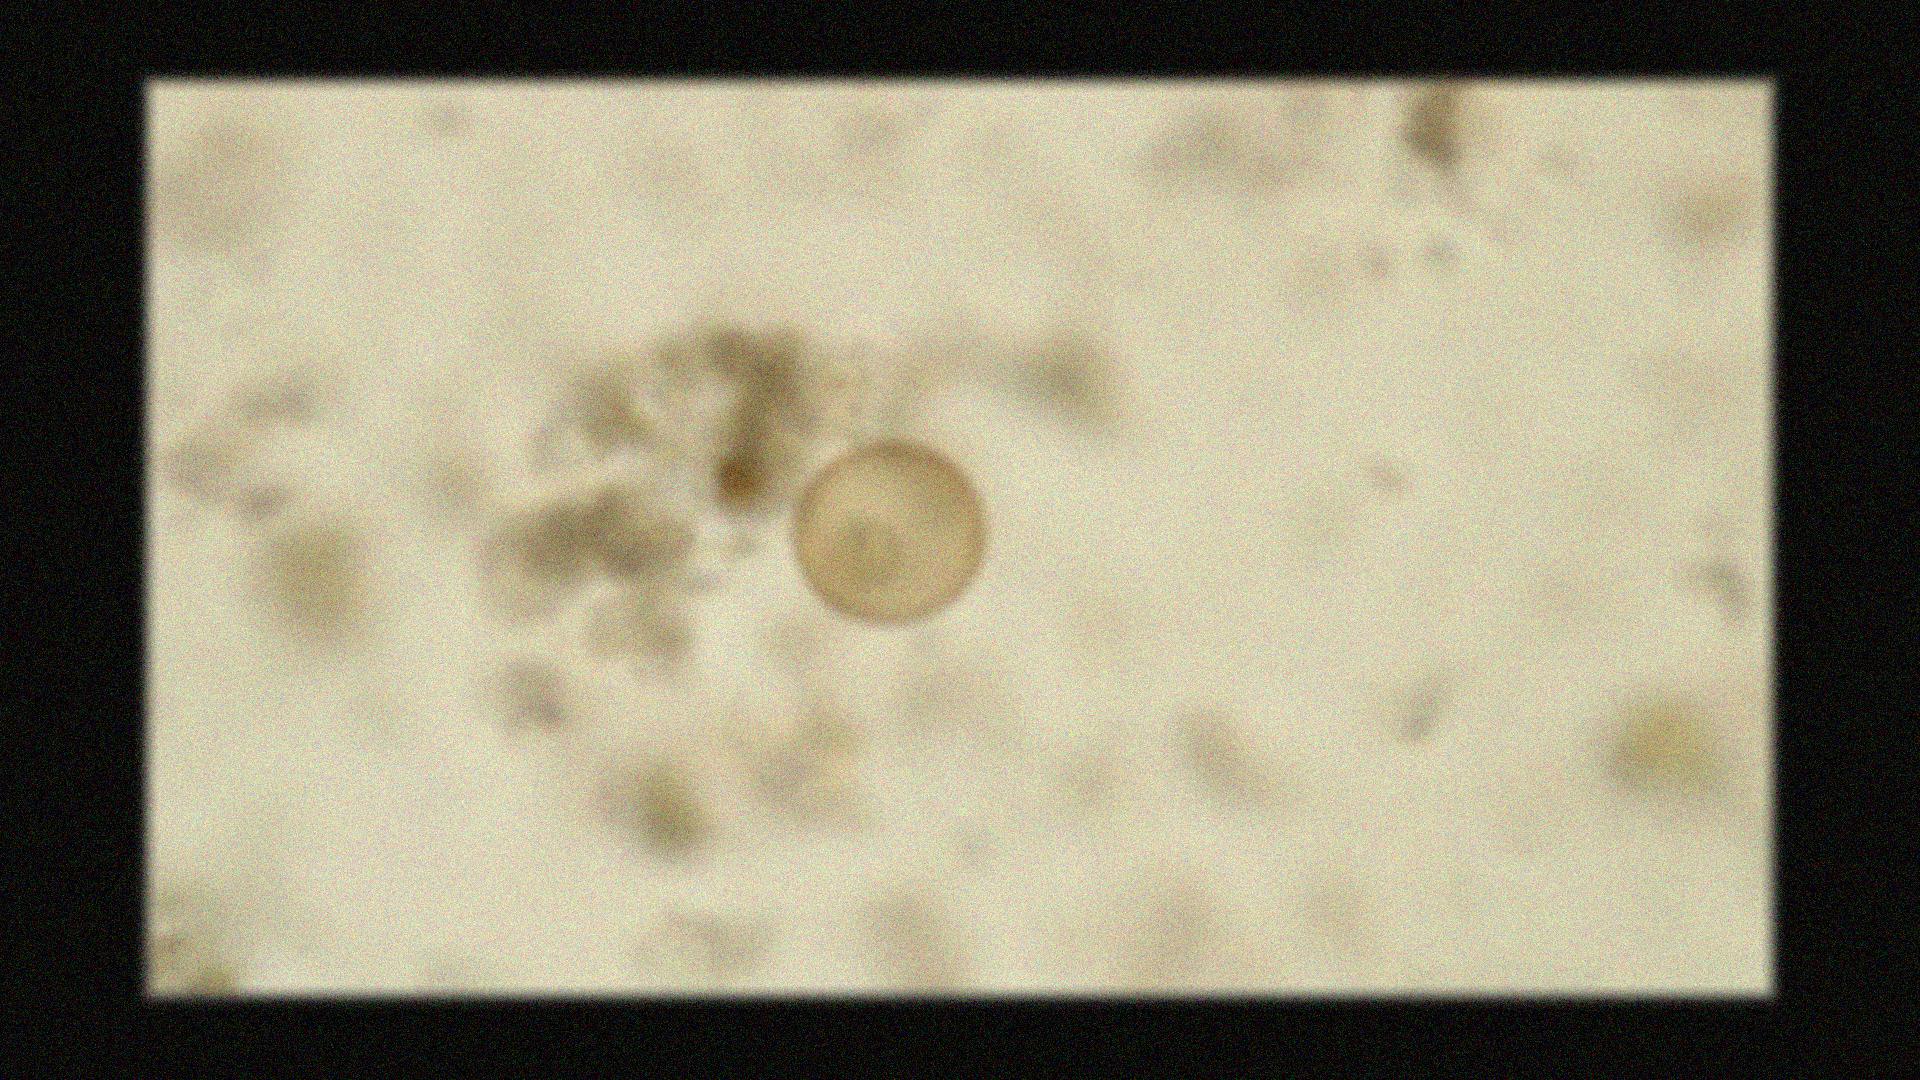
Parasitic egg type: Hymenolepis diminuta